Interaction volume radius: 5 \u00c5
Interaction volume height: 10 \u00c5
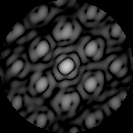
Disorder parameter: 0.3297